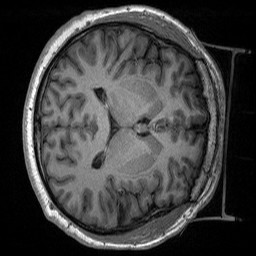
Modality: T1w
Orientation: axial
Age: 35
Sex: male
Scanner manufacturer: siemens
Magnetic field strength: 3 T
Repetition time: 2.53 s
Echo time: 0.00219 s